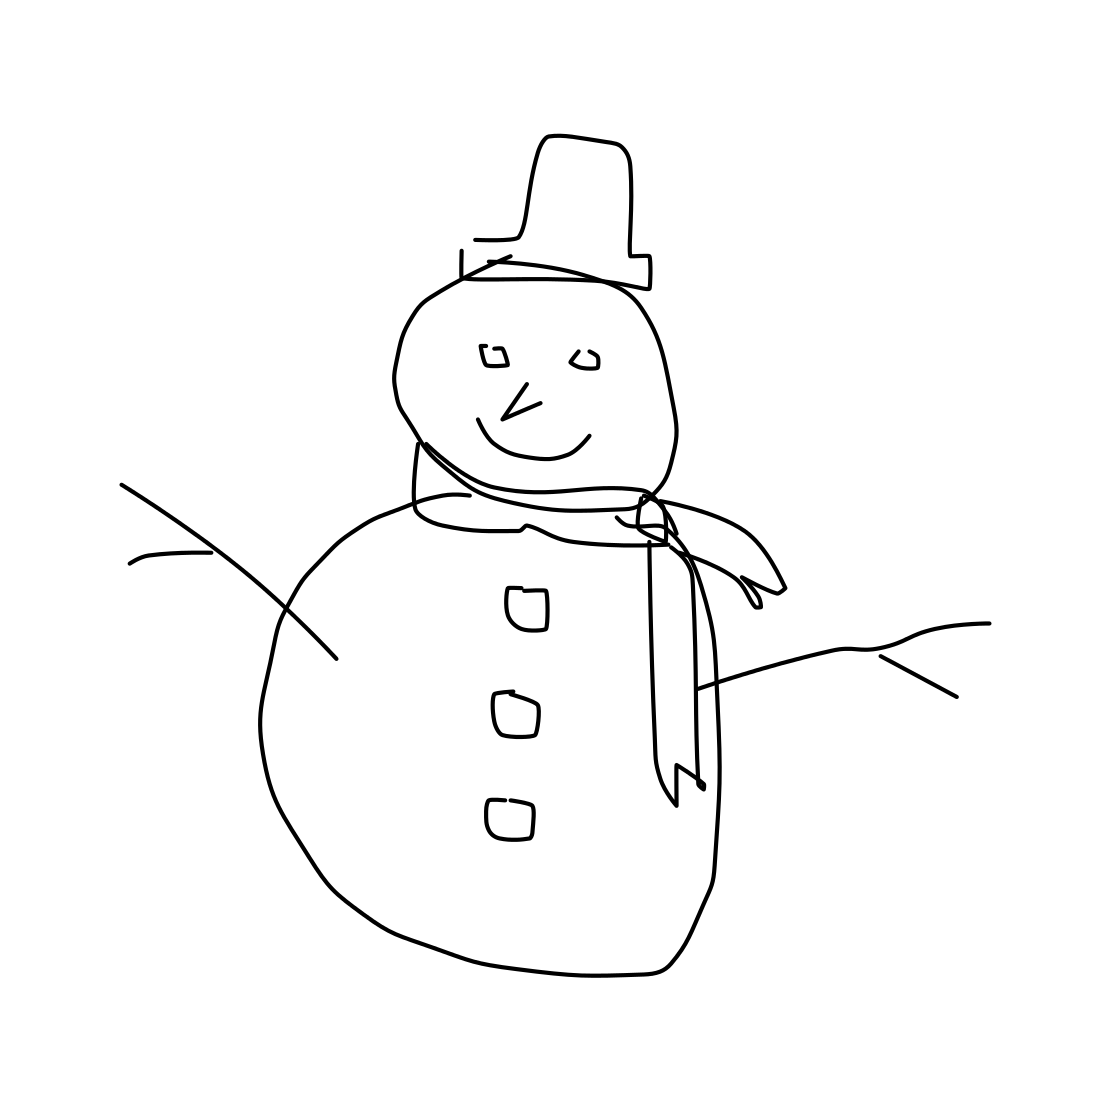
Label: snowman